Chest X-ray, PA view. Patient: 53 years old, sex M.
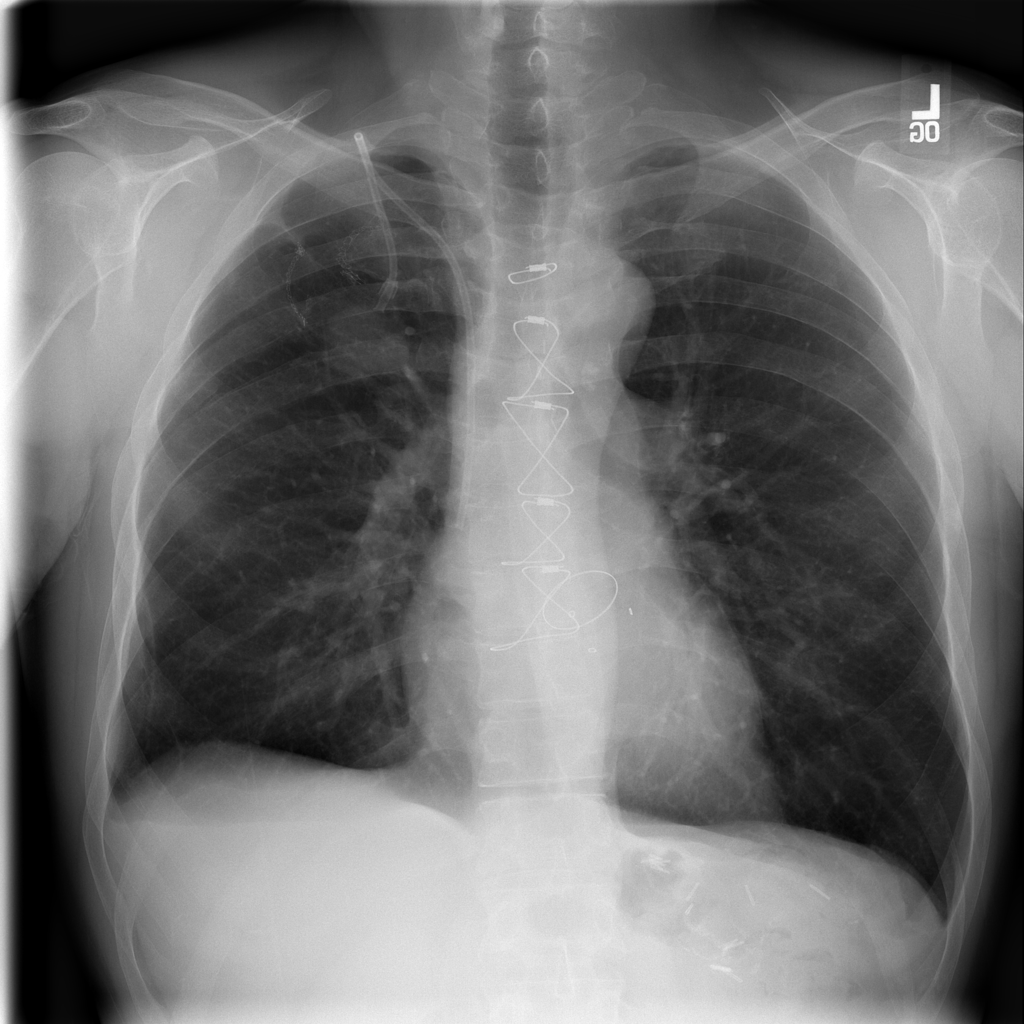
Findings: No Finding